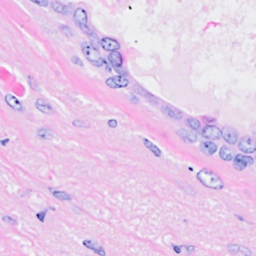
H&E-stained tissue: Breast